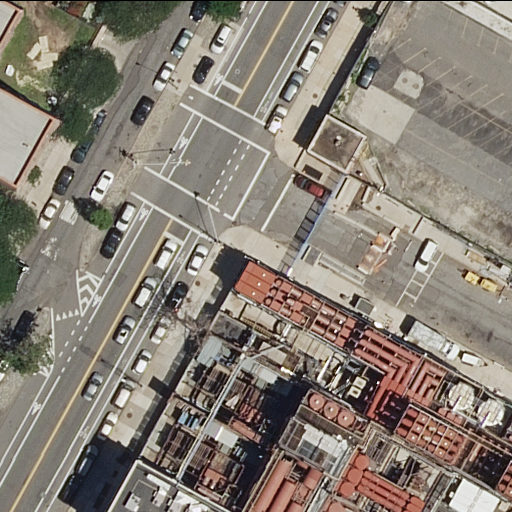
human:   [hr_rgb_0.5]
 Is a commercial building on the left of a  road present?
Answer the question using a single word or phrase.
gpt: no

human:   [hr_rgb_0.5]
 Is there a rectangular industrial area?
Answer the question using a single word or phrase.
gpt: no

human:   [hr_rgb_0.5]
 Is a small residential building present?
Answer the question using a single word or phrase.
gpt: yes

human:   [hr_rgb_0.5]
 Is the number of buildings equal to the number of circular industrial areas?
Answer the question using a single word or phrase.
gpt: no

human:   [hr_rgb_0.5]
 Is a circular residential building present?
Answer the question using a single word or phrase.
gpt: no

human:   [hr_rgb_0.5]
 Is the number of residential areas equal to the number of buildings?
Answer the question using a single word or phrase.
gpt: no

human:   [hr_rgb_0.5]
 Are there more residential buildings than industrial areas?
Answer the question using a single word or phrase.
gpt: yes

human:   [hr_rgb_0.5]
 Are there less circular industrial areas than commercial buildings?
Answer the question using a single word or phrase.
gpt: no

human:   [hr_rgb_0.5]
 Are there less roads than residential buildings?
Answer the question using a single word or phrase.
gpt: no

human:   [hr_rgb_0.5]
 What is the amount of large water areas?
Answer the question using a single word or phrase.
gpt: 0

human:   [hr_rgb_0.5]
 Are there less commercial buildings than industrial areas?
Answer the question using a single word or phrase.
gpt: yes

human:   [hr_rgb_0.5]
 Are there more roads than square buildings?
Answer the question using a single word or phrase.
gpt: yes

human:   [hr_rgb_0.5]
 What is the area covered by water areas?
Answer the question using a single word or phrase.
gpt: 0m2

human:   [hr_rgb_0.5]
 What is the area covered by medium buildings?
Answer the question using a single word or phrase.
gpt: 441m2

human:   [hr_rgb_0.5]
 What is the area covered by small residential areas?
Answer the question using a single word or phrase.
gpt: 0m2

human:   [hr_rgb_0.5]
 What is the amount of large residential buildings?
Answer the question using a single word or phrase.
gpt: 0

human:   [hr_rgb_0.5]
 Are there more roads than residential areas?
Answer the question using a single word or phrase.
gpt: yes

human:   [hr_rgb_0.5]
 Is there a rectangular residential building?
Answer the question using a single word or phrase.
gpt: yes

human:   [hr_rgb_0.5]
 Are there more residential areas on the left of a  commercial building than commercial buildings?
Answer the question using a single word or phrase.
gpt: no

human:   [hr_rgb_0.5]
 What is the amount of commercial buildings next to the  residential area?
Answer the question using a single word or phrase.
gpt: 0

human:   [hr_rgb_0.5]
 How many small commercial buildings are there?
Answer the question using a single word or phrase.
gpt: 0

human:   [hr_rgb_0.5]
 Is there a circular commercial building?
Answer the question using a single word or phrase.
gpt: no

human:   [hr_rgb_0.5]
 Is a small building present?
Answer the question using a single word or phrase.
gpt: yes

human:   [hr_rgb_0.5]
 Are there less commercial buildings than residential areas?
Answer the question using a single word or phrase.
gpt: yes

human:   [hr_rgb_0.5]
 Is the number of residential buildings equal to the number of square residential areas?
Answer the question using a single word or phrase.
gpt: no

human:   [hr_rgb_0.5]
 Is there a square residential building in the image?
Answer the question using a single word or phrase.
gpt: no

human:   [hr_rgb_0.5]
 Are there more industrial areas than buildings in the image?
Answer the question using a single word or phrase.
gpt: no

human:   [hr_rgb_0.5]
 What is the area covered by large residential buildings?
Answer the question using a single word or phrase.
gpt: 0m2

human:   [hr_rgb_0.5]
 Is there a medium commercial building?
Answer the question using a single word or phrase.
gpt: no

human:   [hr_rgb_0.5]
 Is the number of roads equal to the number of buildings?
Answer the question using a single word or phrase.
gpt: no

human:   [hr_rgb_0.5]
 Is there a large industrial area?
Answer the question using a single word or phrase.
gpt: yes

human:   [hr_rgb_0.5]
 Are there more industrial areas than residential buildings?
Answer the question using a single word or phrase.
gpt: no

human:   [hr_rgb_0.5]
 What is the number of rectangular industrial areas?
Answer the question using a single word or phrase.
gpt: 0

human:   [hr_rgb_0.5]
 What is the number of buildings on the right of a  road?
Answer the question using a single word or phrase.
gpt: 2

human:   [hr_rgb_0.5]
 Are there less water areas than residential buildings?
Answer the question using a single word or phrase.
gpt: yes

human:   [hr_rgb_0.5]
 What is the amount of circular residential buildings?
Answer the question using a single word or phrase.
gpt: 0